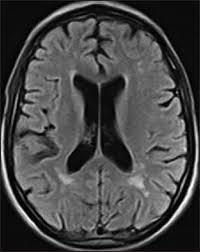
Label: notumor